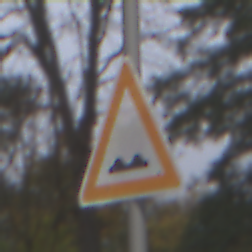
Verkehrszeichen: UnebeneFahrbahn
Umgebung: Outdoor, Nature
Tageszeit: Midday
Wetter: Overcast
Licht: Natural
Jahreszeit: Autumn
Kontrast: LowContrast